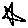
Label: star